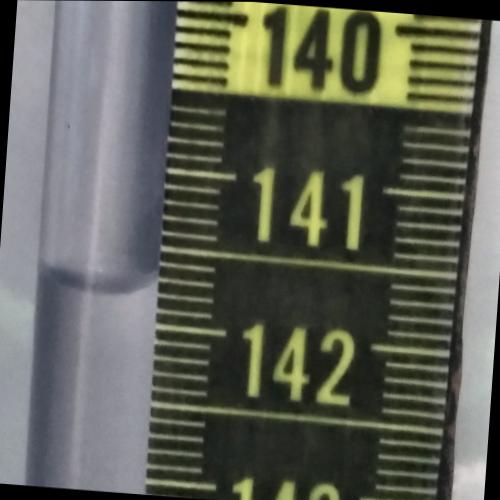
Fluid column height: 141.8 cm